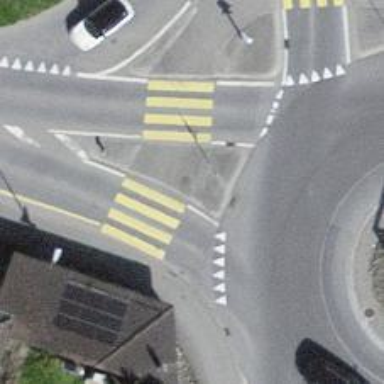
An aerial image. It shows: Road with "give way" sign.